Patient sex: F
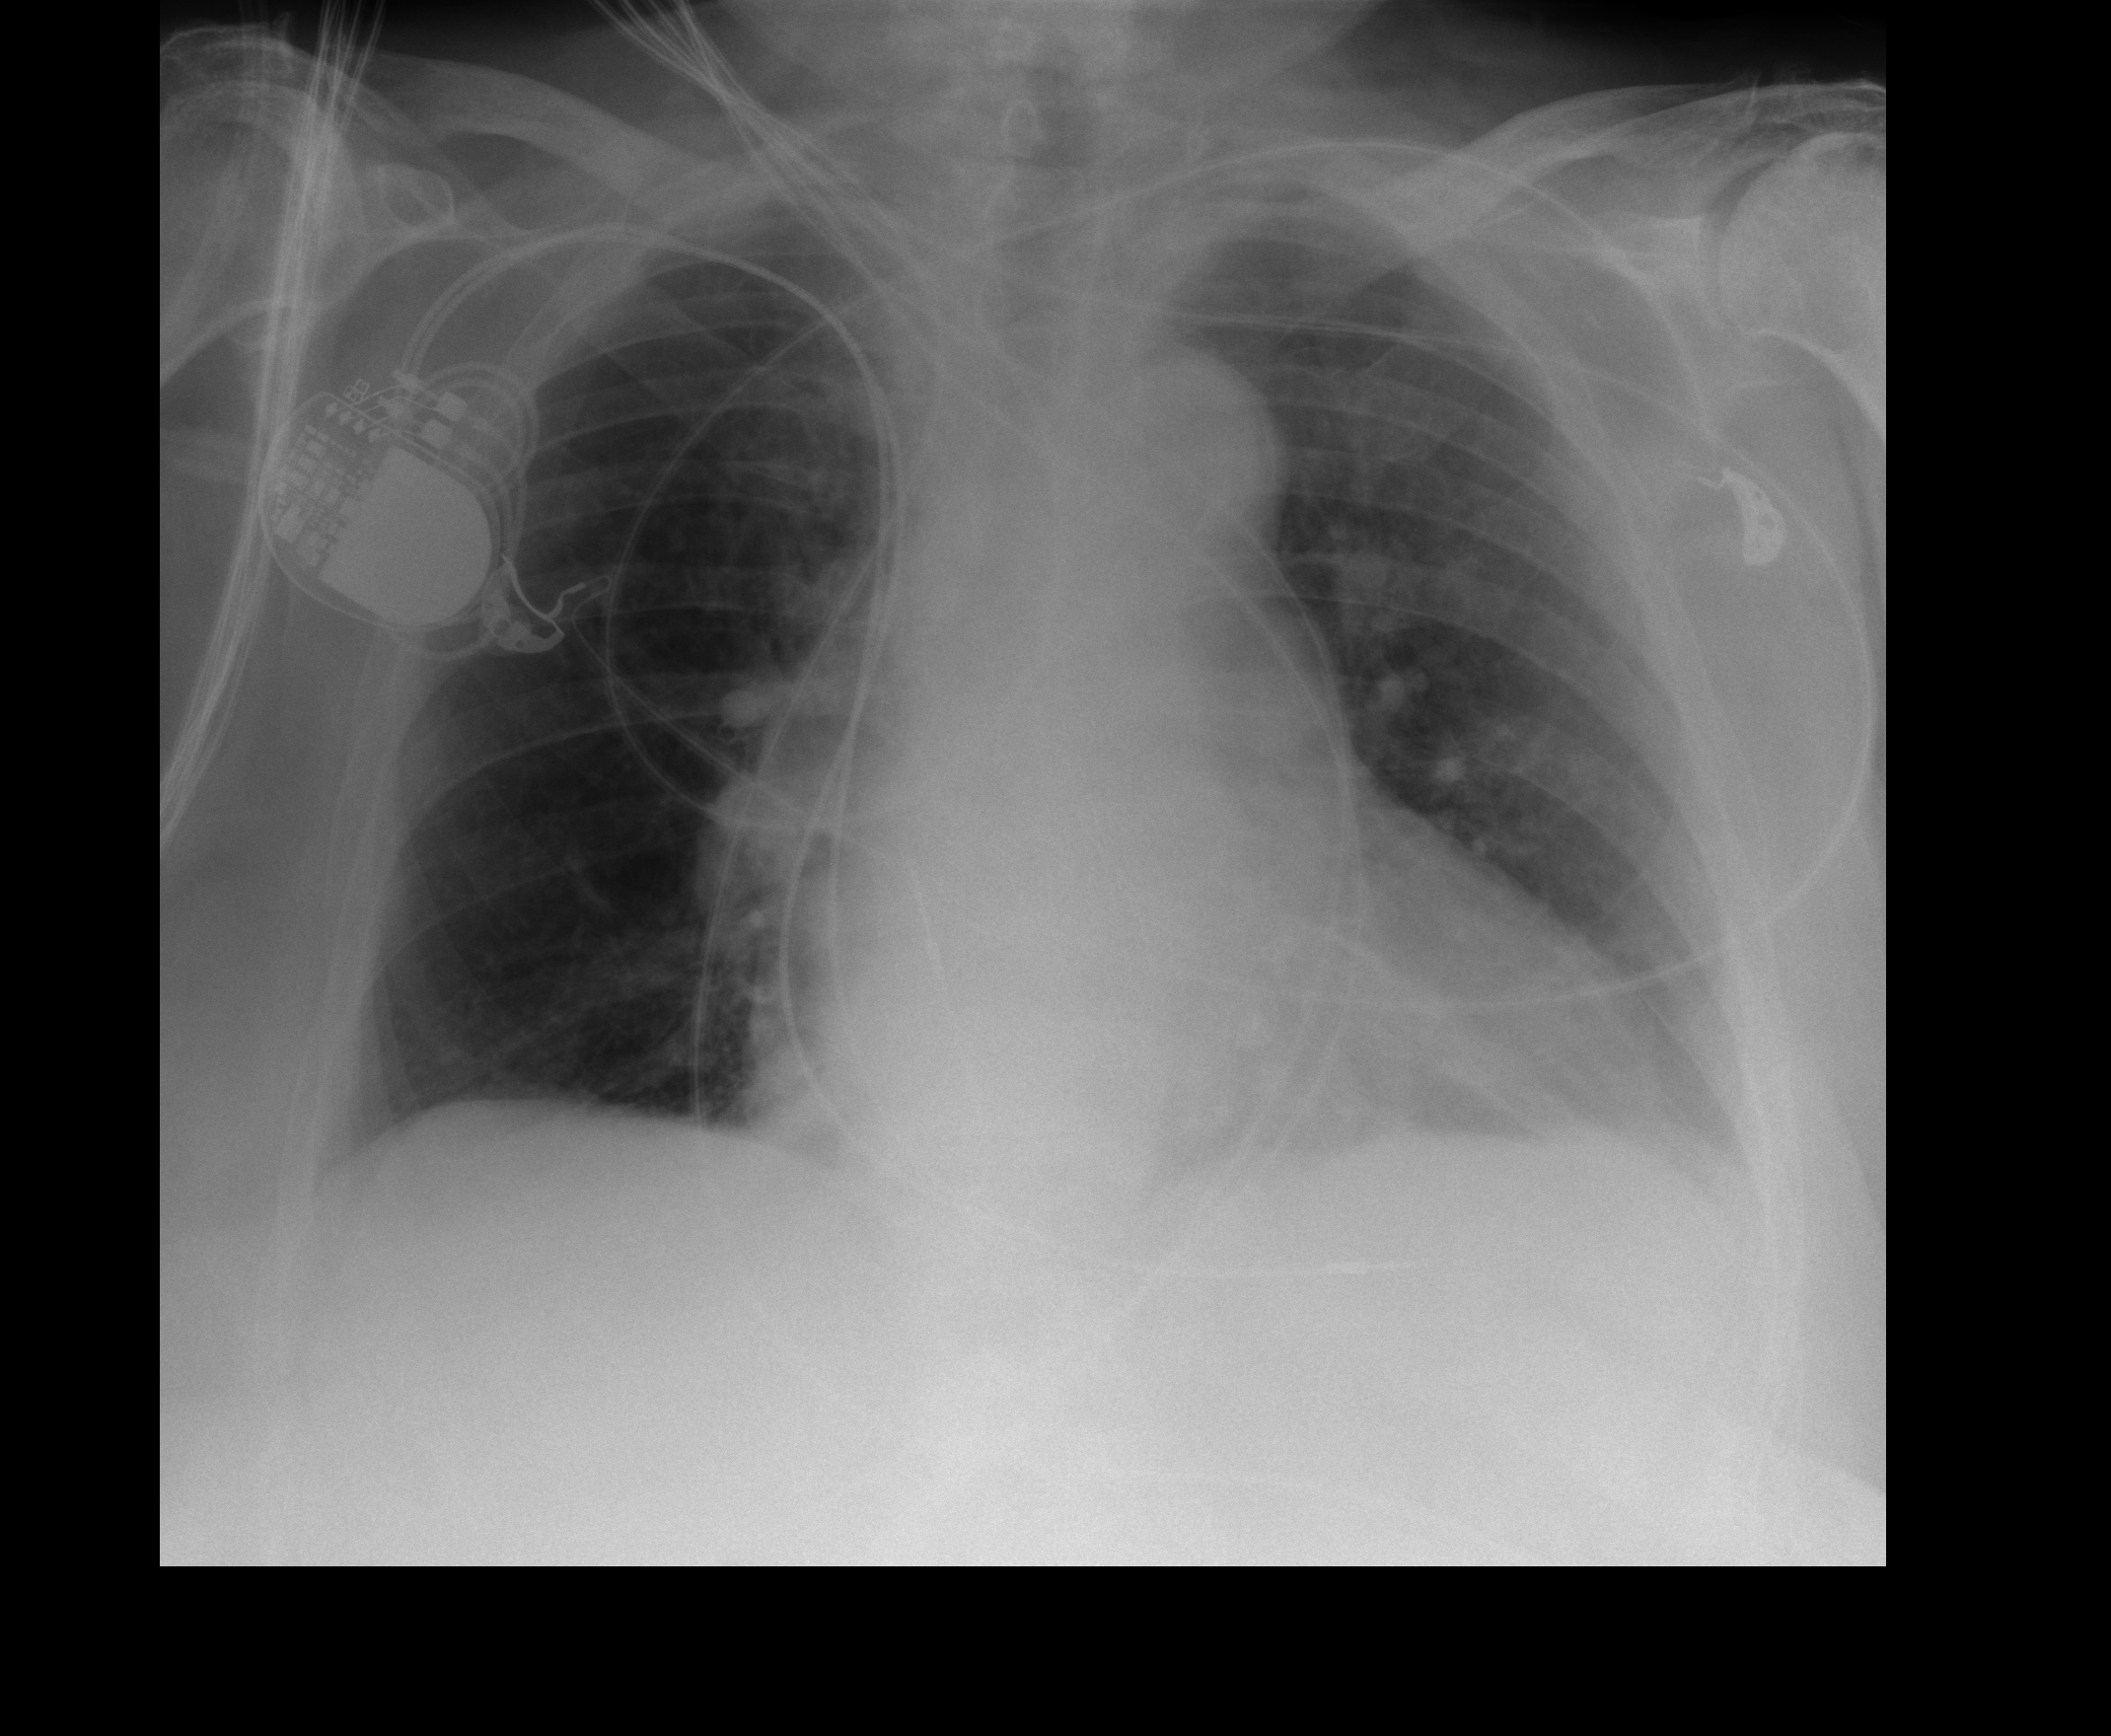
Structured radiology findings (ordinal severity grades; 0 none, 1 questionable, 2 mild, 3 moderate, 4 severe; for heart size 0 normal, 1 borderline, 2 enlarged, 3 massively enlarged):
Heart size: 2
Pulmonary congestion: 2
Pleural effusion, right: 2
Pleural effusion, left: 2
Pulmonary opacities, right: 0
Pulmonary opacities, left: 0
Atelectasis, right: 2
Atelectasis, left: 2